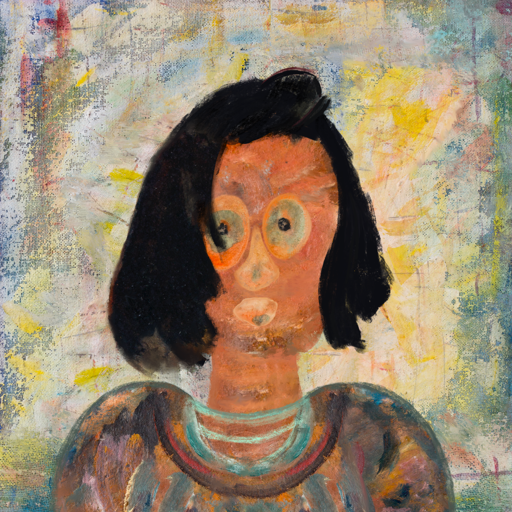
Background: Irani, Head And Neck Front: Boggyland, Face Front: Childish, Bust: Boggyland, Hair Front: Mosgoul, Head Accessory: Blank, Second Necklace: Blank, Necklace: Blank, Baby: Blank